Question: Let's take a simple example. I am trying to change my way of thinking to get more matrix oriented.
I have data
'''
epsilonM = [0.001 10*h h 0];
situations = ['i.a)' 'i.a)' 'i.Q' 'ii.:w'];
hleg = legend(sprintf('%s Epsilon = %d,
', situations, epsilonM));
'''
I would like to get output
> i.a) Epsilon = 0.001
i.a) Epsilon = 10*h,
i.Q Epsilon = h,
i.b) Epsilon = 0,
but I get

I have an intuition that there is a better way to do this - component wise.
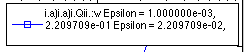
Answer: In this case it's easier with cell arrays:
'''
situations = {'i.a)' 'i.a)' 'i.Q' 'i.b)'};
epsilonM = {'0.001' '10*h' 'h' '0'};
aux = strcat(situations, {' Epsilon = '}, epsilonM);
legend(aux);
'''
Note that the curly braces in '{' Epsilon = '}' are only necessary to prevent 'strcat' from removing trailing white space (see <URL>